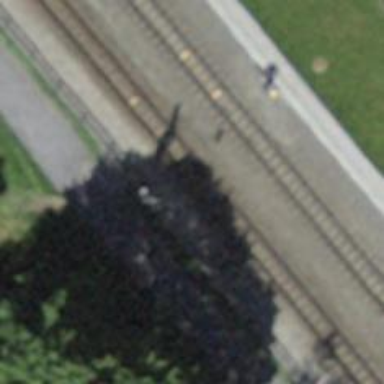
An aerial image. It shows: Narrow-gauge railway track with one electrified contact line.